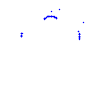
Particle: proton